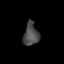
Tissue: lung
Cell type: Endothelial cells
Senescence score: 0.5519
Nuclear area (px): 334
Mean DAPI intensity: 76.162